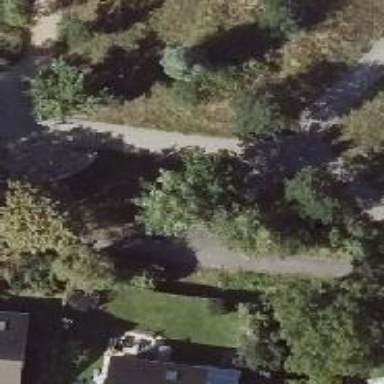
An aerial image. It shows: Asphalt footway.